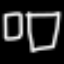
Label: square